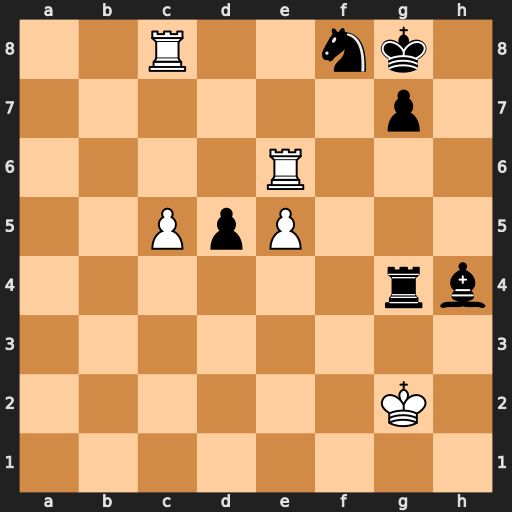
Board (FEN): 2R2nk1/6p1/4R3/2PpP3/6rb/8/6K1/8
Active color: w
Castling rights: -
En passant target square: -
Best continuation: Kh3 Re4 Ree8 Kh7 Rxf8